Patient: sex F, age 59
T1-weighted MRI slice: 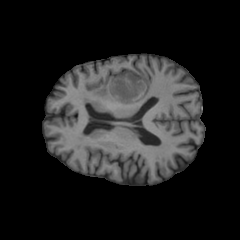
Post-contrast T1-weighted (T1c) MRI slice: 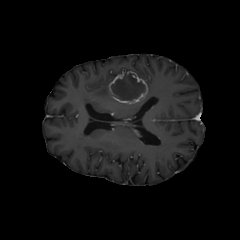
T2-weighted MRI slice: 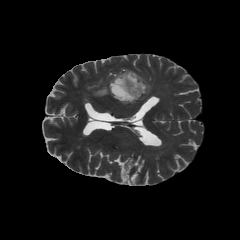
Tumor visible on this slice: yes
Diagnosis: Glioblastoma, IDH-wildtype
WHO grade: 4